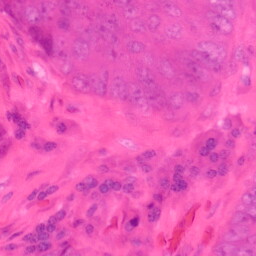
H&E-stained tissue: Colon